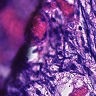
Metastatic tissue present: no